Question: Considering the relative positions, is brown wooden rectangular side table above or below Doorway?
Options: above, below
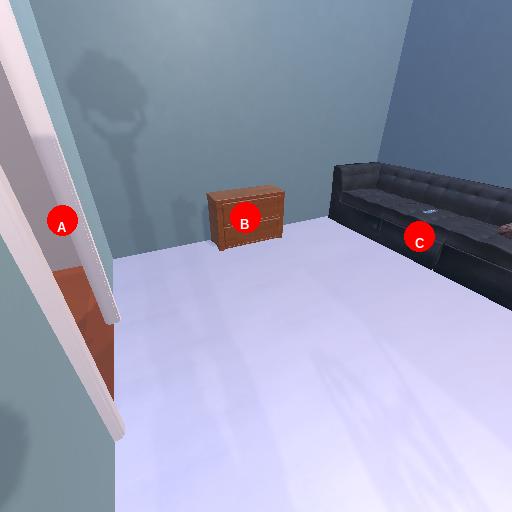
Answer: above